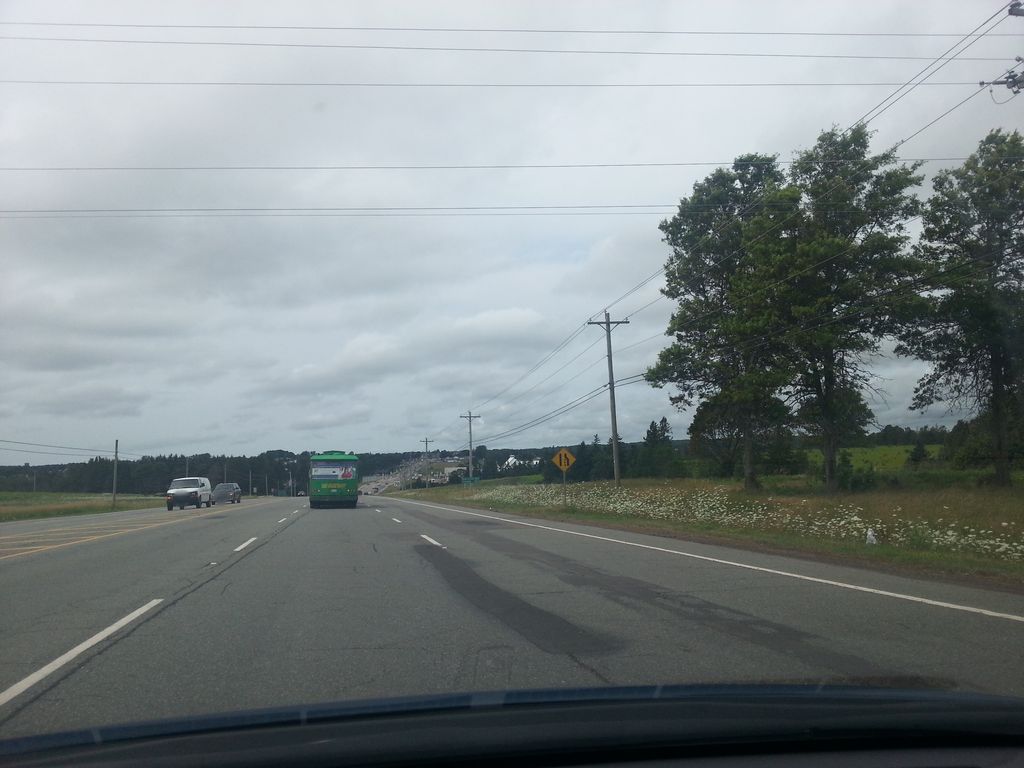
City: charlottetown